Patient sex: F
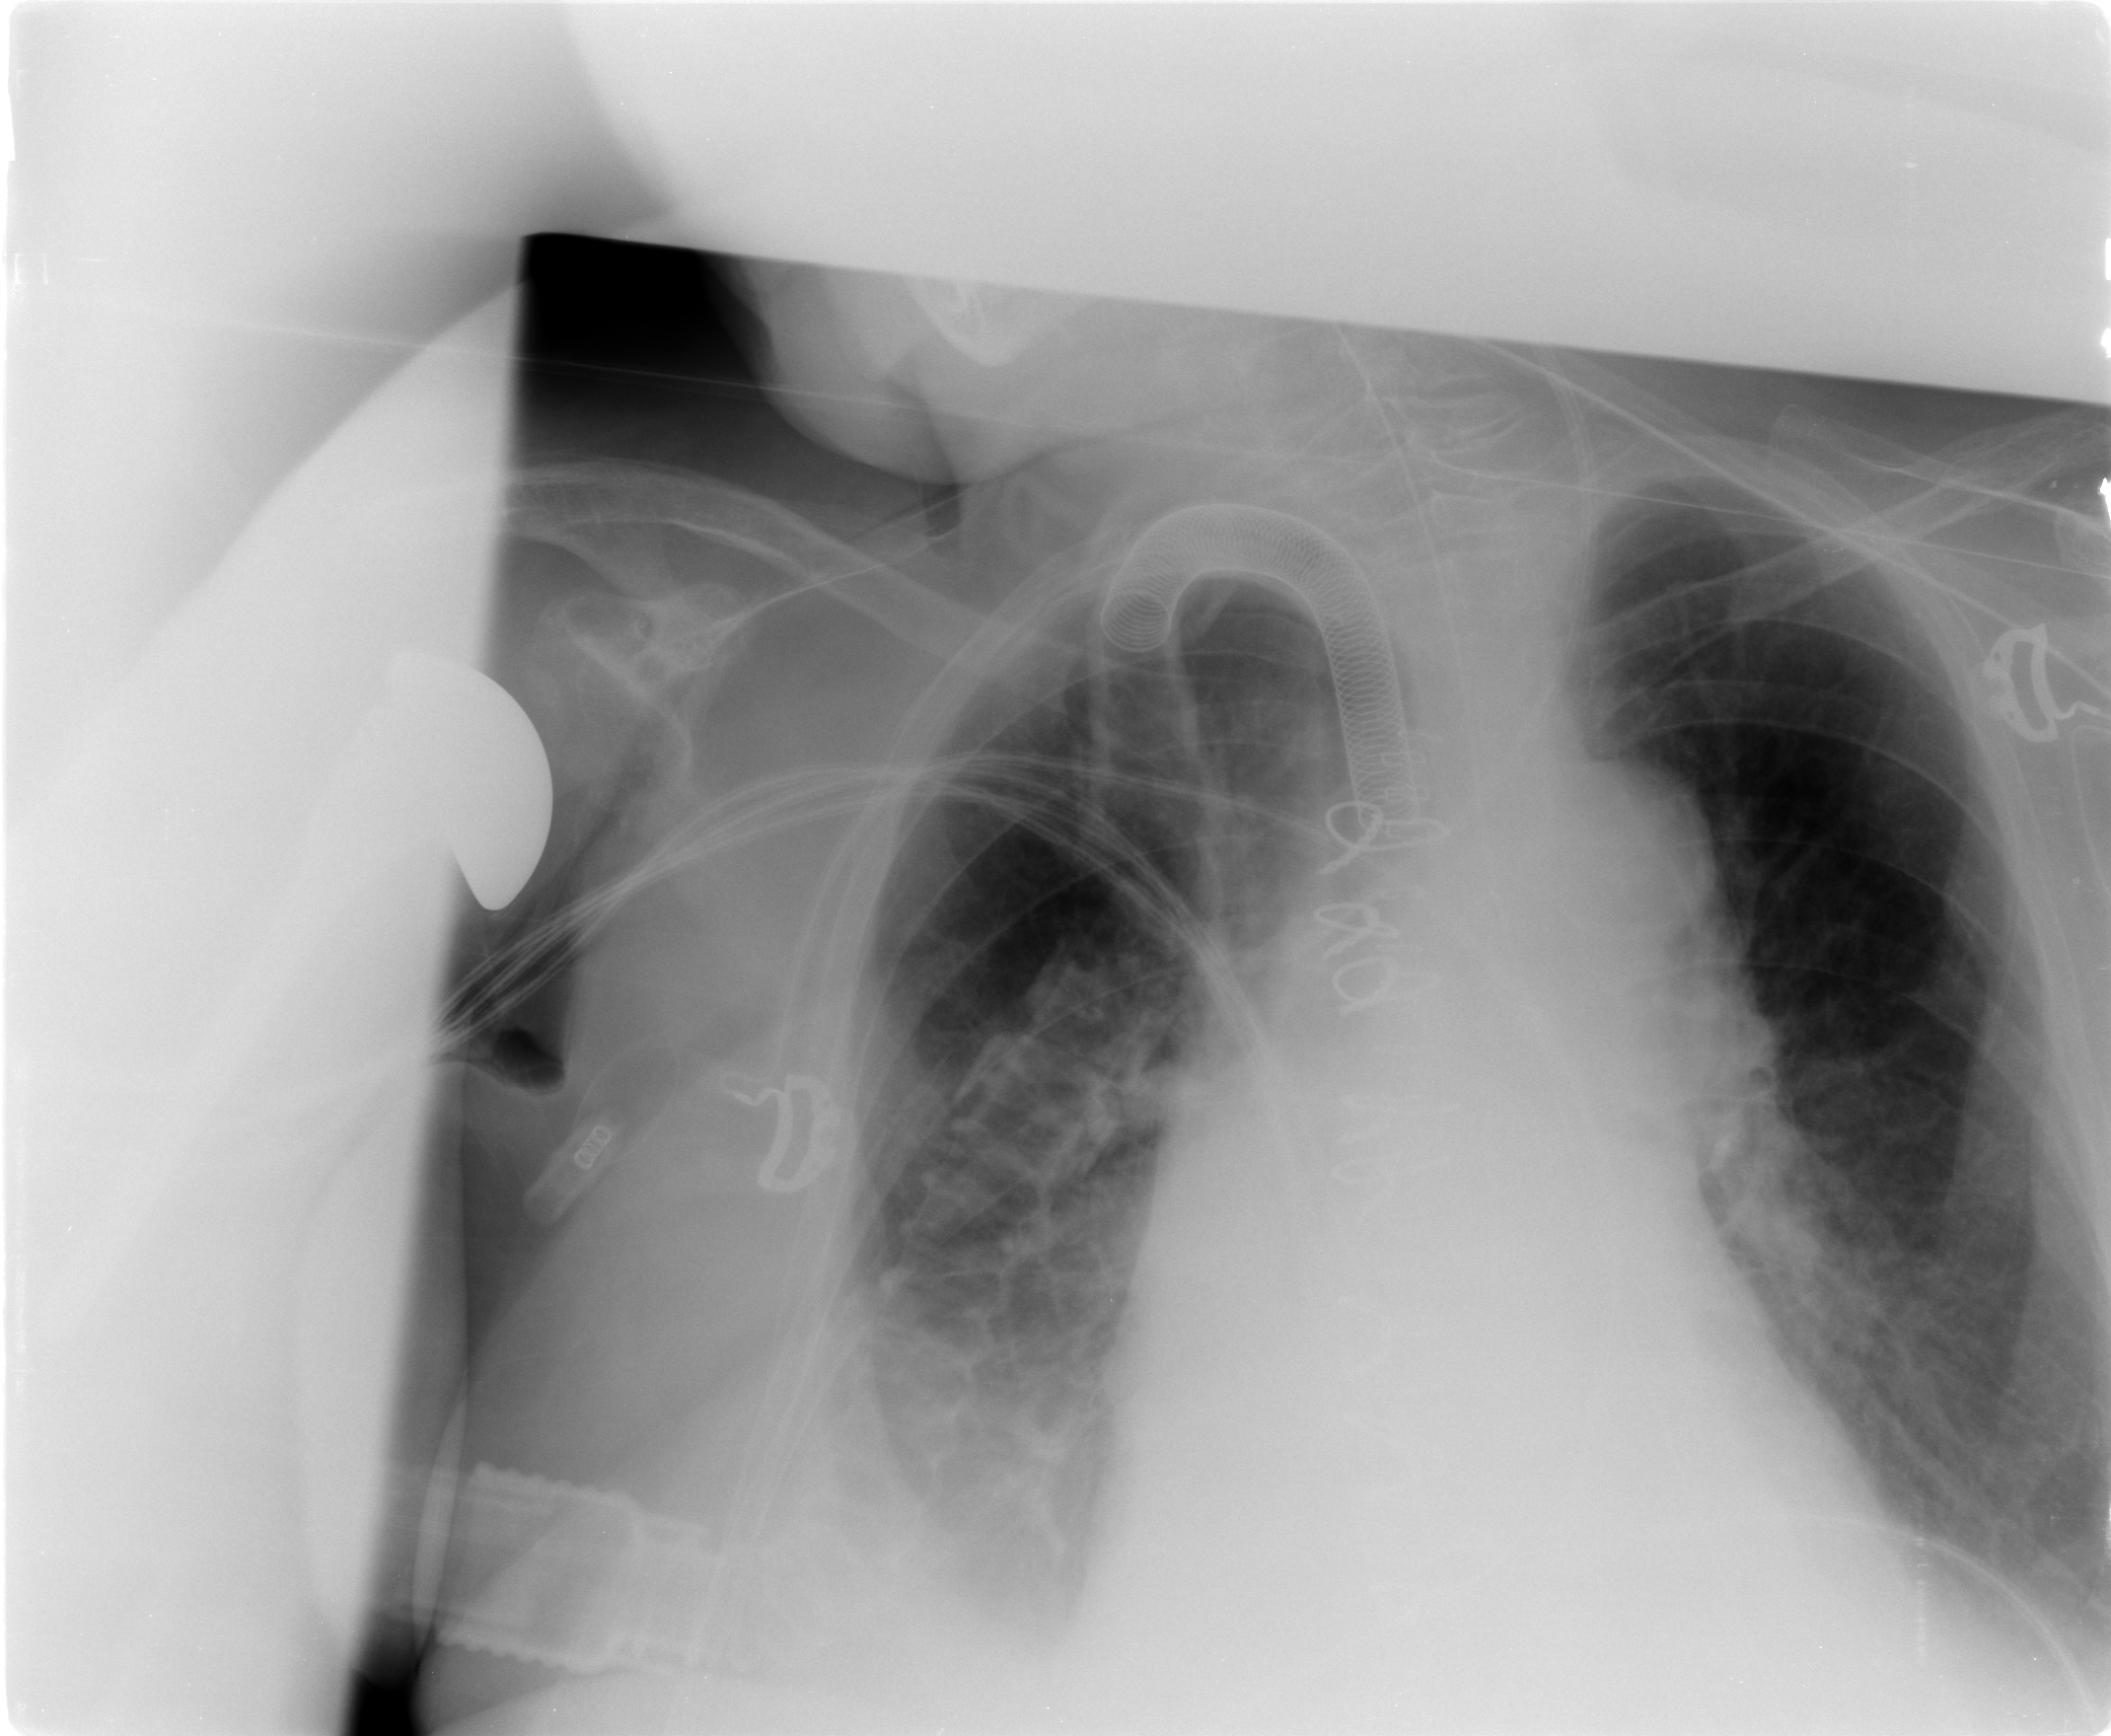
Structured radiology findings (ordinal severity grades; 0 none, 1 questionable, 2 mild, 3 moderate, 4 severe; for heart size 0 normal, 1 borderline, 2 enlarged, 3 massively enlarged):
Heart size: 2
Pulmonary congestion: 2
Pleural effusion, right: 3
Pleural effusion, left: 2
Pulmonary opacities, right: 1
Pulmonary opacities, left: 0
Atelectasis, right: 3
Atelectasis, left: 2